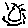
Label: sun